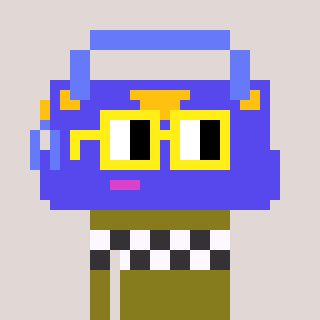
a pixel art character with square yellow glasses, a bag-shaped head and a gunk-colored body on a warm background